Aerial crown-view tile of a tropical tree (Barro Colorado Island, Panama), acquired 20250217:
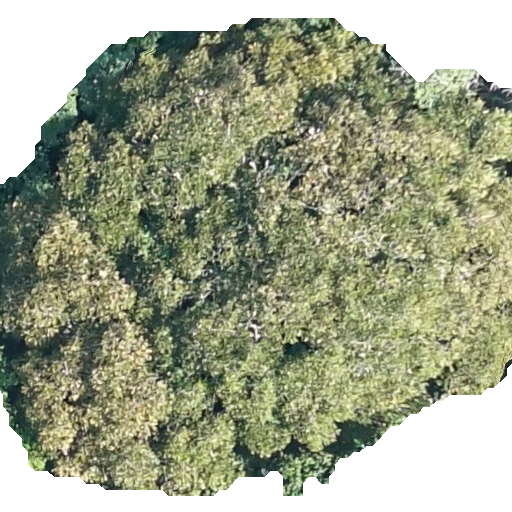
Species: Dipteryx oleifera
GBIF accepted scientific name: Dipteryx oleifera
Crown area: 312.593 m²